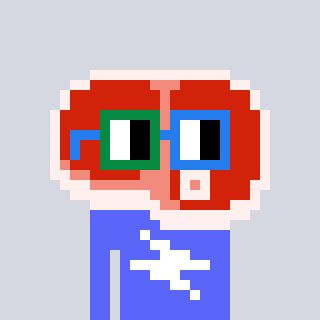
a pixel art character with square green and blue glasses, a steak-shaped head and a purple-colored body on a cool background